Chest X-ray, PA view. Patient: 55 years old, sex M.
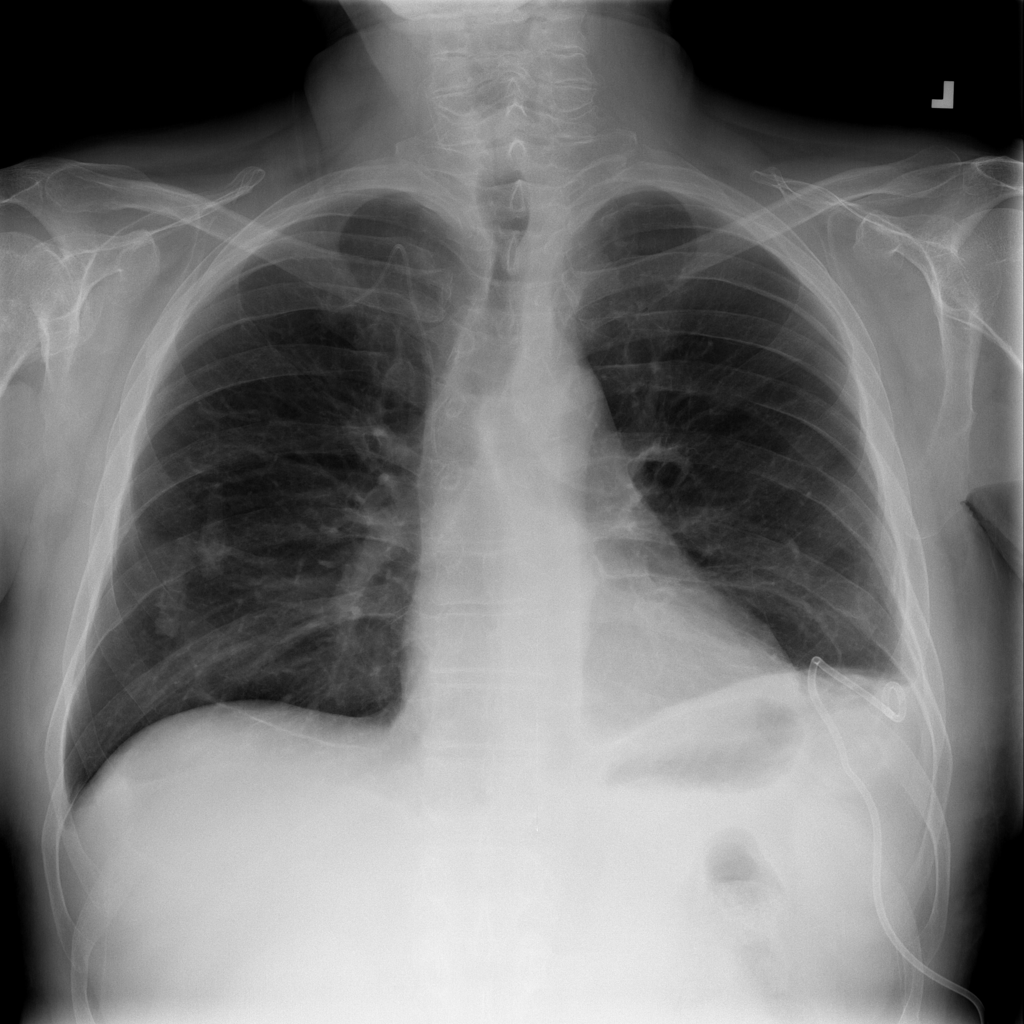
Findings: Atelectasis, Effusion